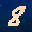
Label: 8